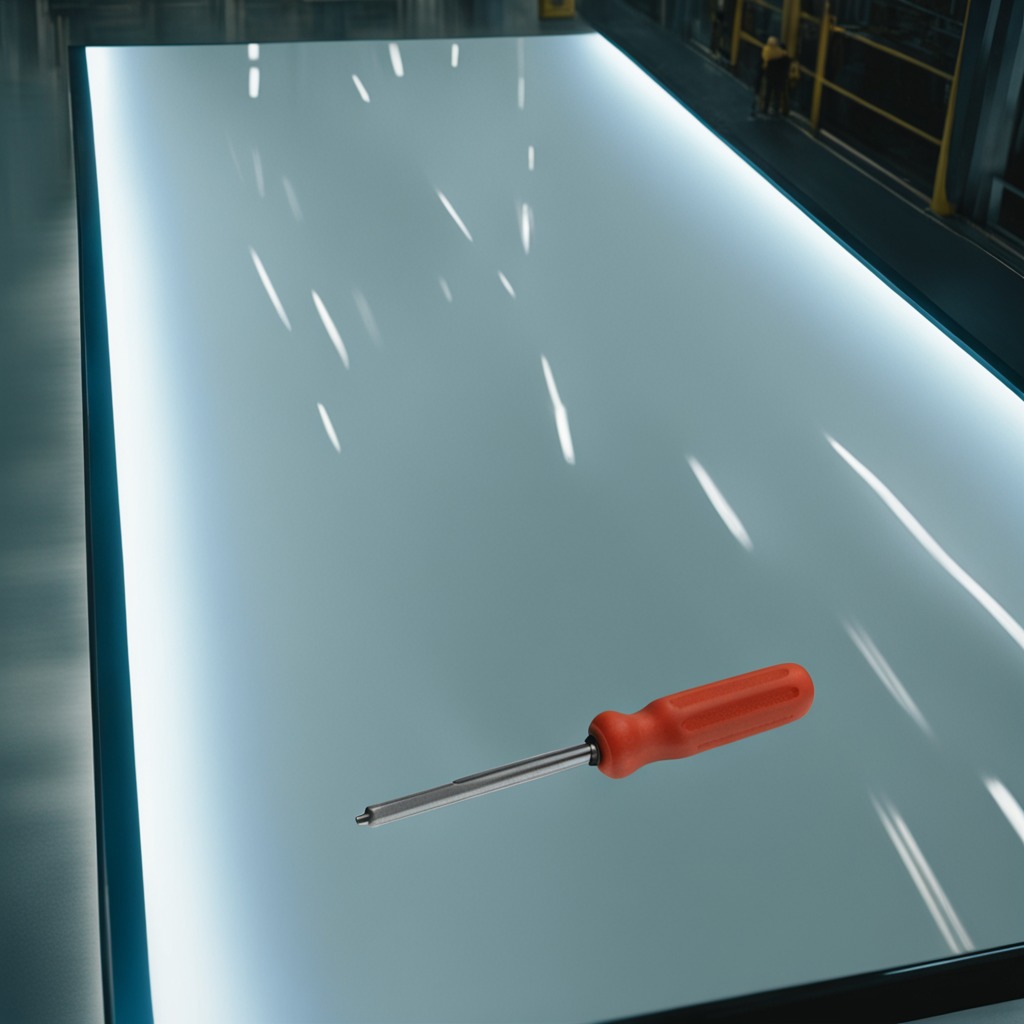
A screwdriver is lying on the table.